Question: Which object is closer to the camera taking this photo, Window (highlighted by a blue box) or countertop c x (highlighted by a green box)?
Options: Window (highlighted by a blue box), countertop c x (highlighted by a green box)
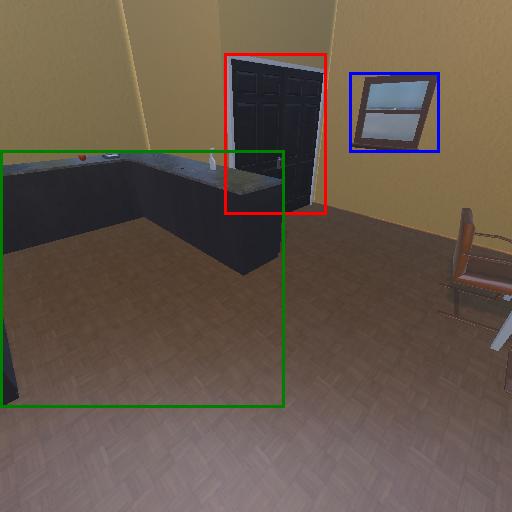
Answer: Window (highlighted by a blue box)